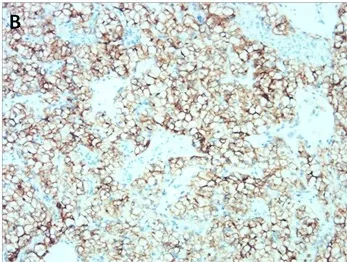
Immunohistochemical staining showing positivity for CAIX, CD10, and Vimentin. (B) CD10 (x200).
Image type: pathology (immunostaining)